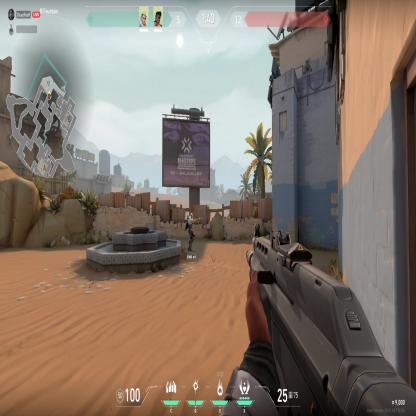
Label: teammate